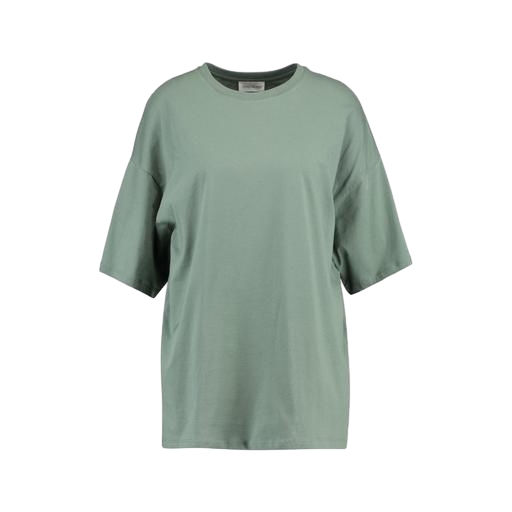
loose fit t-shirt, boxy fit t-shirt, oversized t-shirt, white background